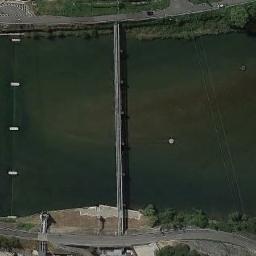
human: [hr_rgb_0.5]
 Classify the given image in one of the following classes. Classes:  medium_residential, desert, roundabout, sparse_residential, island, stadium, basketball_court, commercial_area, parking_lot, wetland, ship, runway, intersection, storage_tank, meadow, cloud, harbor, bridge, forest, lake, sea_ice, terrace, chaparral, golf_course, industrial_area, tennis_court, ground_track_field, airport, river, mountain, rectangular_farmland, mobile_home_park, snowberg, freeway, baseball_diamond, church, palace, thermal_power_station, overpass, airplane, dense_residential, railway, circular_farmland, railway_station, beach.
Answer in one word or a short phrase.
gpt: bridge